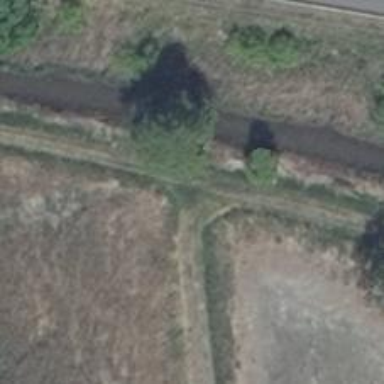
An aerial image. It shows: Embankment created as man-made structure.